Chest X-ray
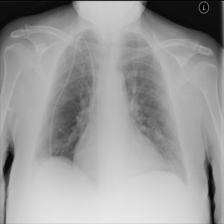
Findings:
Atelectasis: negative
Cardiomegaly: negative
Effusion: negative
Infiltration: negative
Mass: negative
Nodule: negative
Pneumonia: negative
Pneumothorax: negative
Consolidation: negative
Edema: negative
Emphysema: negative
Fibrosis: negative
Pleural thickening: negative
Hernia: negative